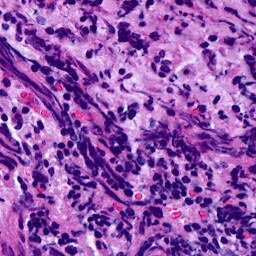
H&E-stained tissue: Breast